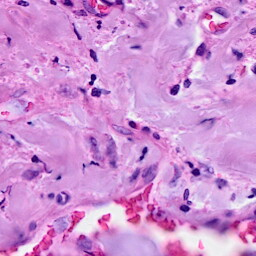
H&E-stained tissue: Breast